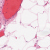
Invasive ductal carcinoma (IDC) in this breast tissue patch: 0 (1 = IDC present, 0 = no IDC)